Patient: sex M, age 31
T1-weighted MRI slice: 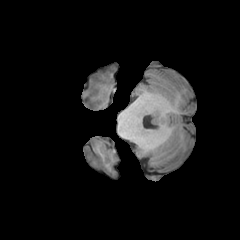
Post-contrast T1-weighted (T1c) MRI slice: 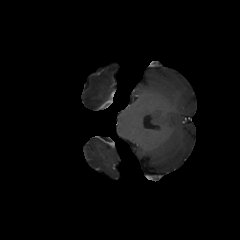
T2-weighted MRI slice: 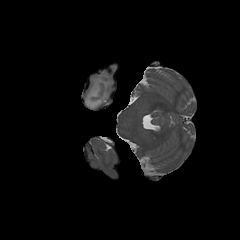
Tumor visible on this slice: yes
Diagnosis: Astrocytoma, IDH-mutant
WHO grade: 3